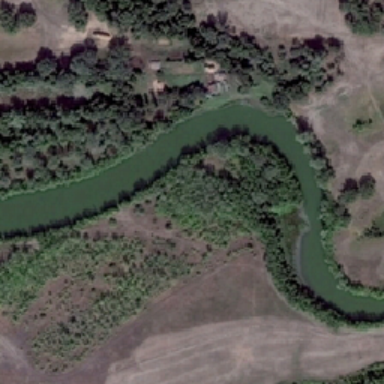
Light green water and rivers across the village .